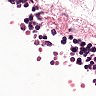
Metastatic tissue present: no